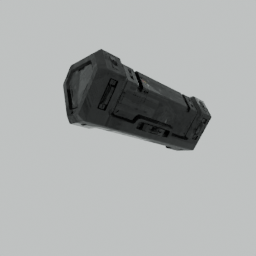
Label: tools